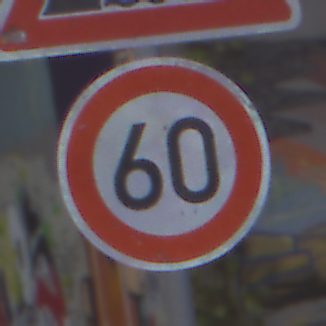
Verkehrszeichen: Geschwindigkeit60
Zusatzzeichen oben: BeweglicheBruecke
Umgebung: Outdoor, Urban
Tageszeit: MorningAfternoon
Wetter: PartlyCloudy
Licht: Natural
Jahreszeit: NotSpecified
Kontrast: LowContrast